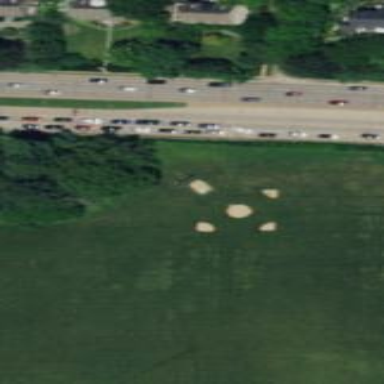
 used for leisure and sports activities."